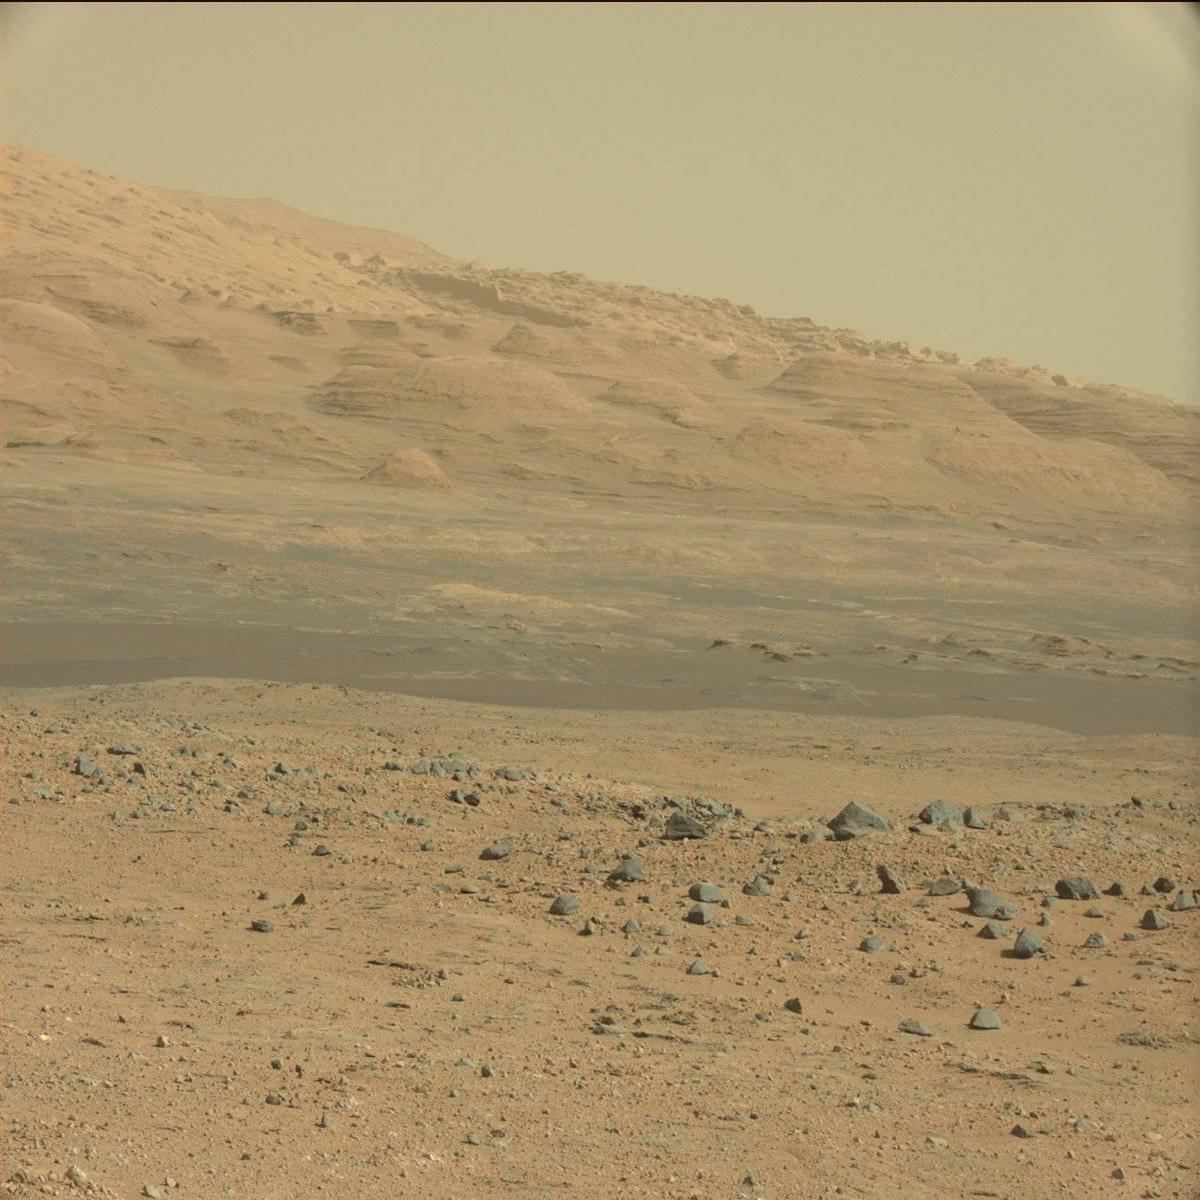
Terrain classes present: Bedrock, Ridge, Rock, Sand / Soil, Sky